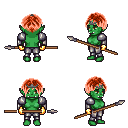
a pixel art fantasy rpg character, female body template, orc, green skin, steel arm armor, metal pants, red parted hairstyle, iron tiara, gold gloves, spear, four views (front, back, left, right), 2x2 character sprite sheet, small pixel art, hard edges, no anti-aliasing